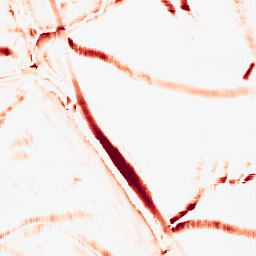
Category: morphological
Decomposition family: morphological_square
Decomposition parameters: operation: opening
size: 15
Upsampling method: fft_zeropad
Upsampling parameters: scale: 4
Upsampling scale: 4